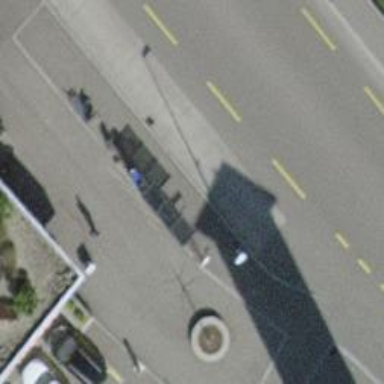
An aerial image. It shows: Bus stop with sheltered platform for public transport.